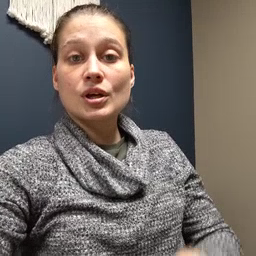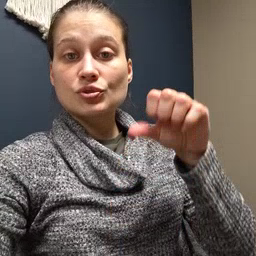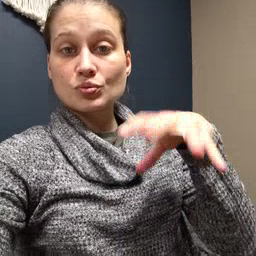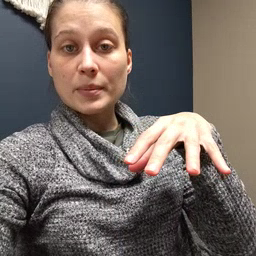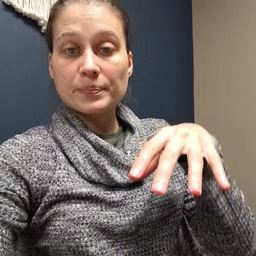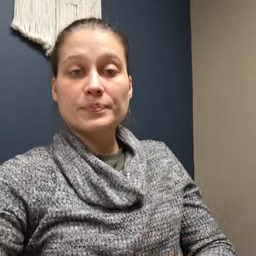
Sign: drop